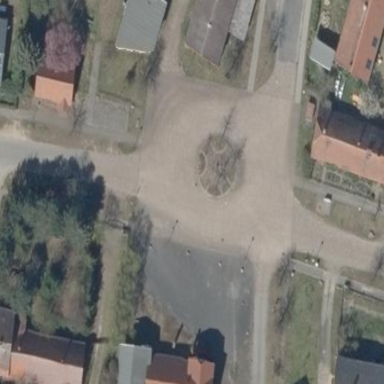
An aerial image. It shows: Residential road with paving stones surface leading to roundabout.